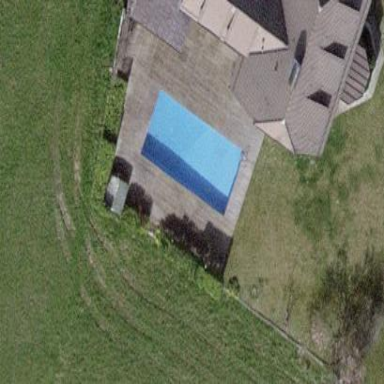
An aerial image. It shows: Swimming pool located in leisure land.